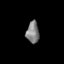
Tissue: skin
Cell type: T cells
Senescence score: 0.2858
Nuclear area (px): 273
Mean DAPI intensity: 126.11